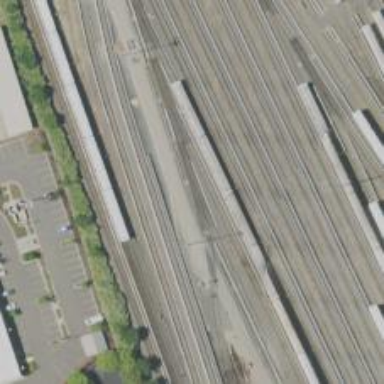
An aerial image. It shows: Yard area with electrified rail tracks.